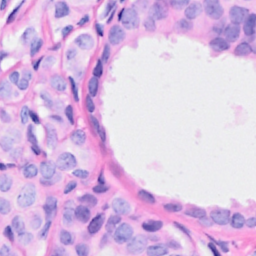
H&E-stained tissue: Breast